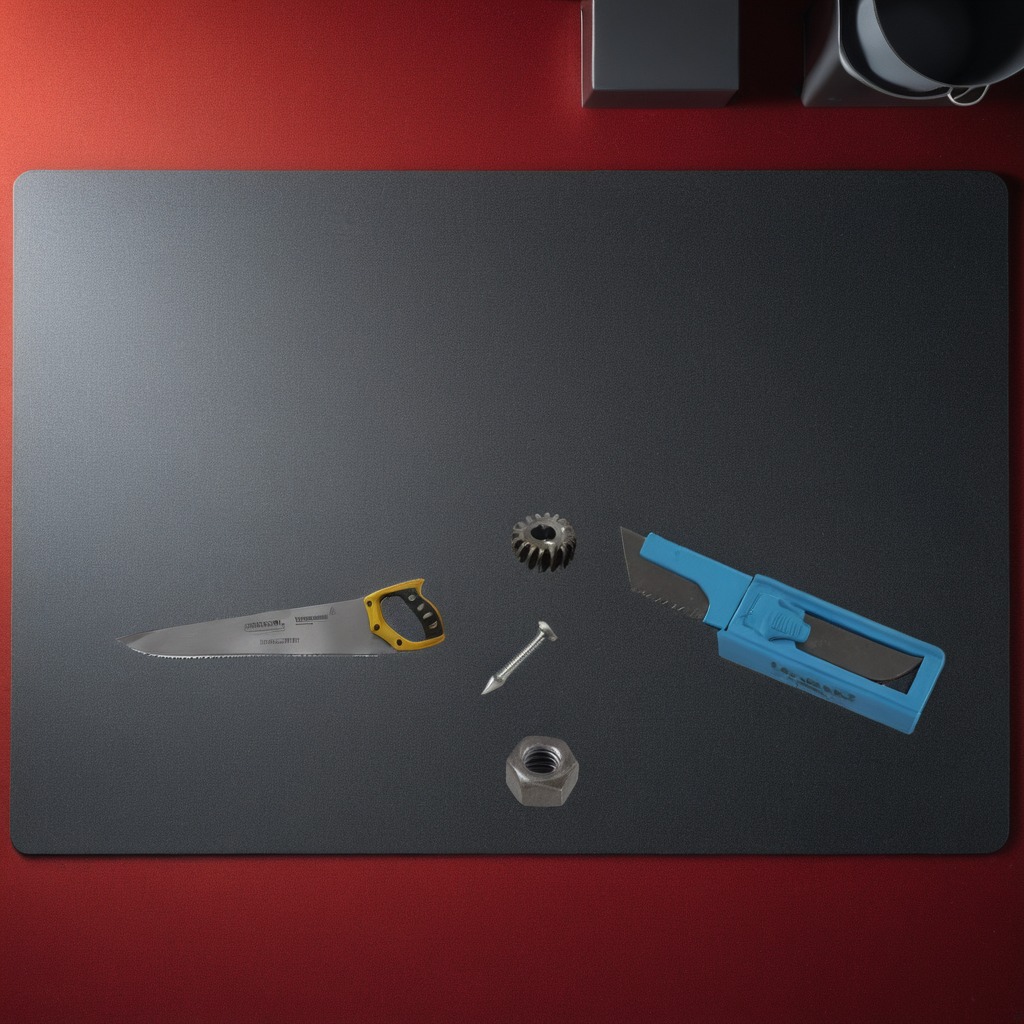
A steel gear with teeth, a utility knife, an iron nail, a handheld metal saw, and a metal nut are lying on a clean granite tabletop inside a workshop under bright overhead lighting crisp shadows high clarity worn but beneath the mat.